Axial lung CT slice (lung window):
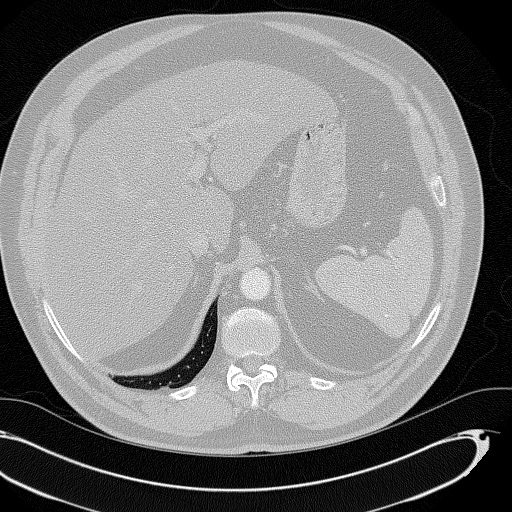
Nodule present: no